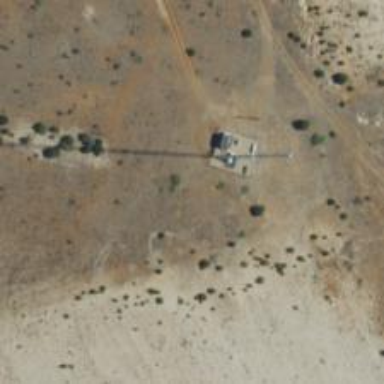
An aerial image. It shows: Mast tower used for communication.